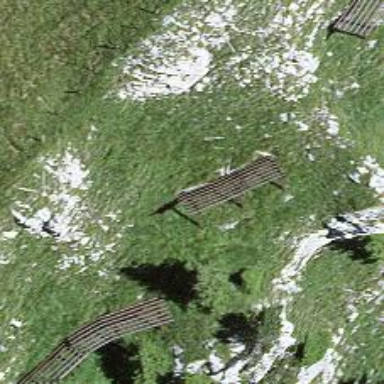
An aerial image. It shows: Snow fence that is man-made.